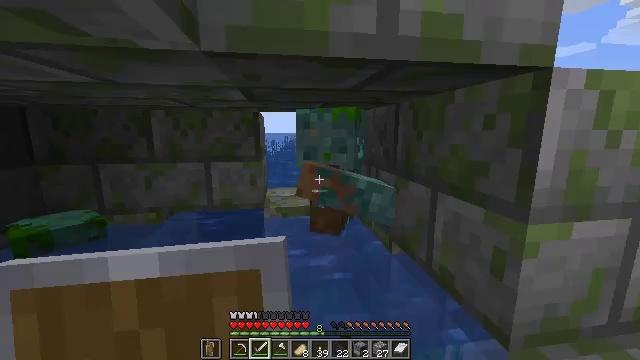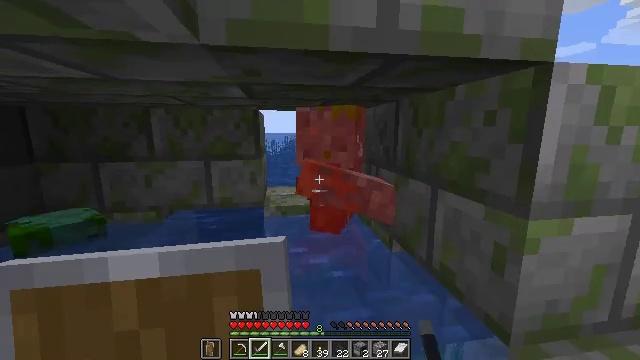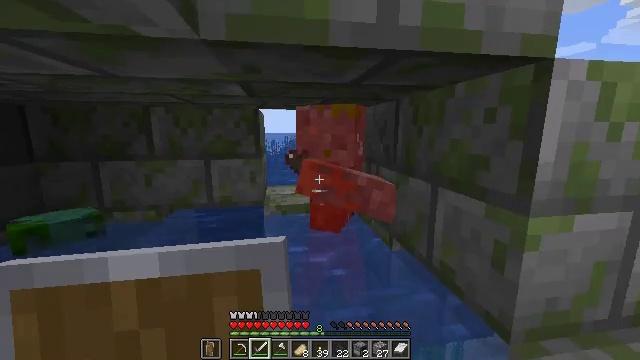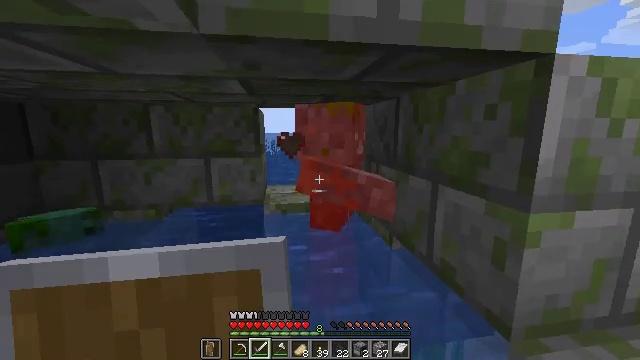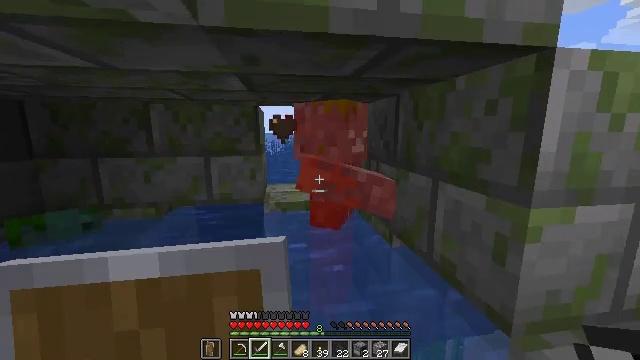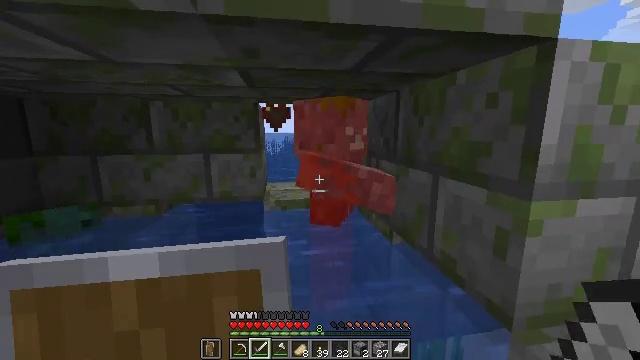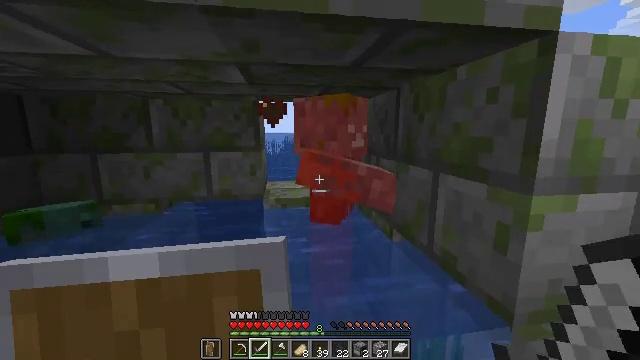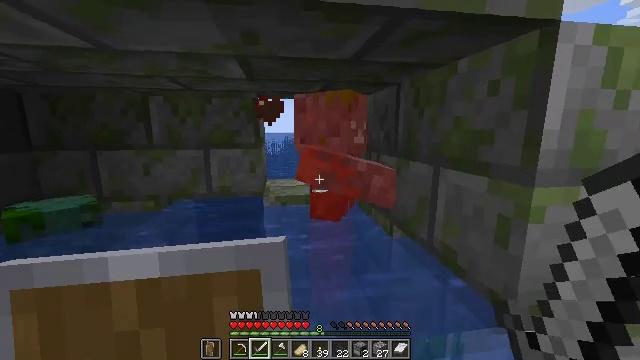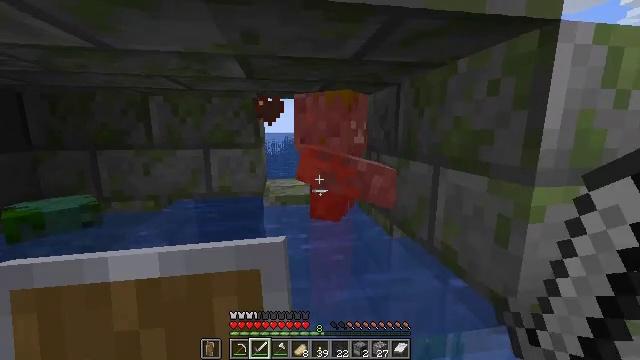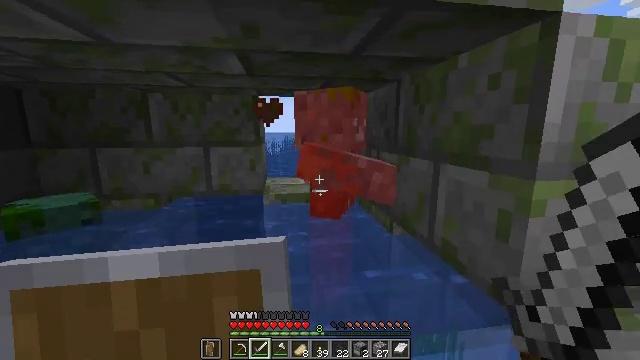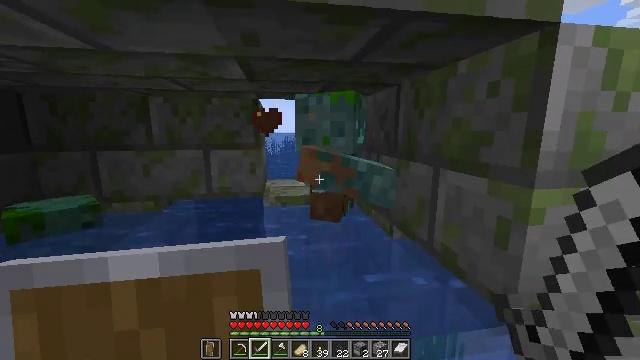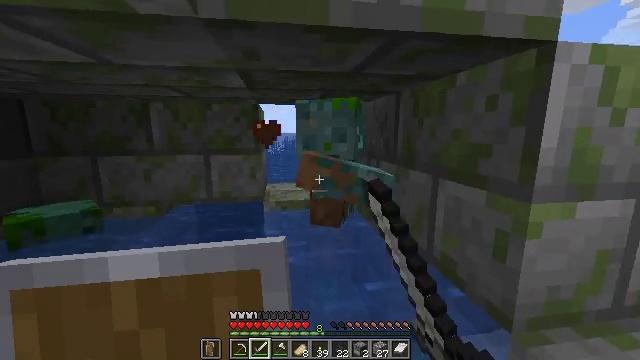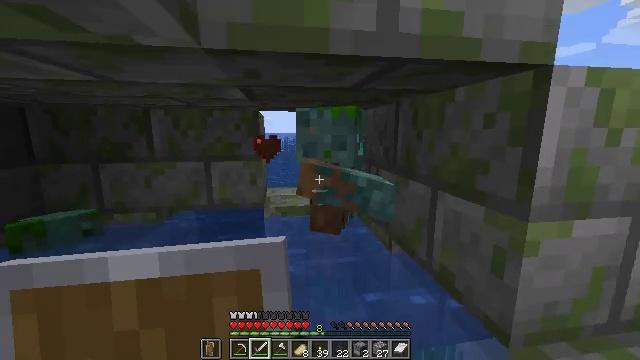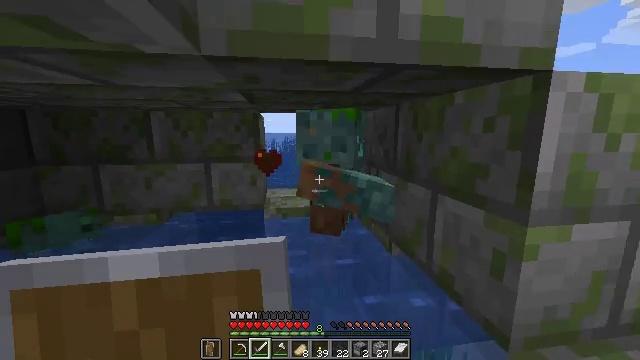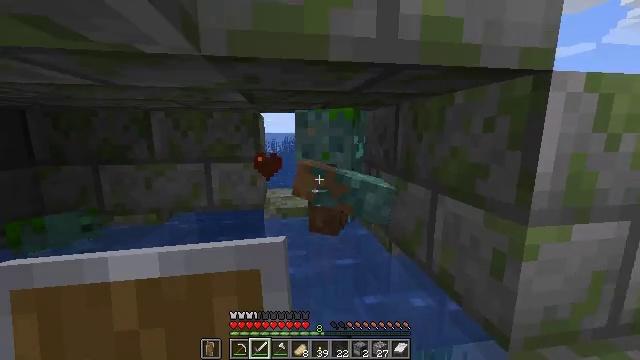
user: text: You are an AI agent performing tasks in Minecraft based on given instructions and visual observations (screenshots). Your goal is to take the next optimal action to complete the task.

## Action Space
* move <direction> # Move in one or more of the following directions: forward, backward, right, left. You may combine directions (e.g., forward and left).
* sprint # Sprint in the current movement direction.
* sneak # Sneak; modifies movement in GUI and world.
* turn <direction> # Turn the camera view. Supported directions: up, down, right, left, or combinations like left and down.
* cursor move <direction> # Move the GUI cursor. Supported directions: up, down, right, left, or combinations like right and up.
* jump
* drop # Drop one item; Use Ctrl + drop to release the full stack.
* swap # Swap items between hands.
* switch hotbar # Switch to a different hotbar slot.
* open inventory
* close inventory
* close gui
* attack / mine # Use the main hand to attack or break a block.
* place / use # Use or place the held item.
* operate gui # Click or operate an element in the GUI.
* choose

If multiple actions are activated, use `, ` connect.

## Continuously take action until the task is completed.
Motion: motion action
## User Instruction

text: Kill a drowned.
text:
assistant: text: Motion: no_op
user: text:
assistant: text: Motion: no_op
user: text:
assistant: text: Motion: no_op
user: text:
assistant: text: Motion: no_op
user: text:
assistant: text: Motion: no_op
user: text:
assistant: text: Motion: no_op
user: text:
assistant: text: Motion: no_op
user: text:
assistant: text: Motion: no_op
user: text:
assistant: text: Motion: jump
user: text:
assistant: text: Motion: attack / mine, jump
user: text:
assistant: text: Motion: attack / mine, jump
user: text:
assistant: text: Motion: attack / mine, jump
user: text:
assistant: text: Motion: jump
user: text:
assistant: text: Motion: jump
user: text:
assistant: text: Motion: jump